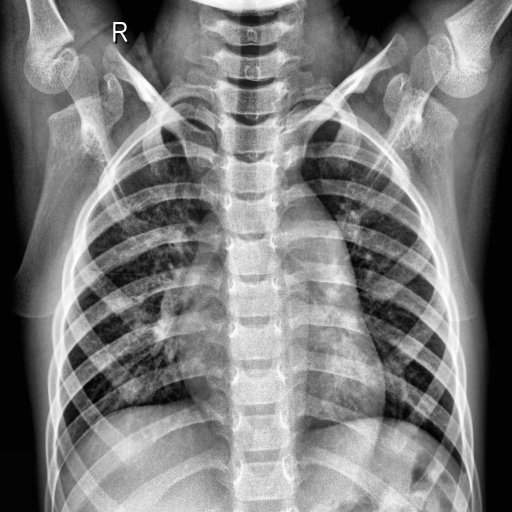
Finding: NORMAL